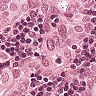
Metastatic tissue present: yes